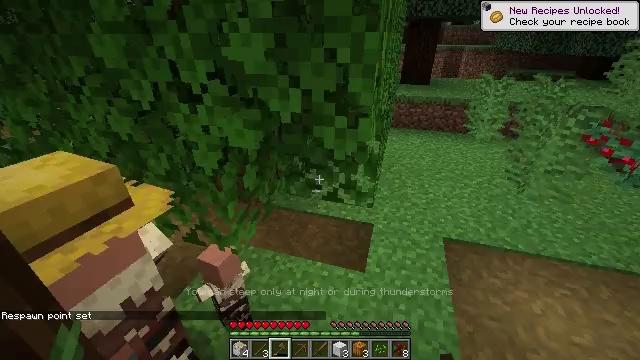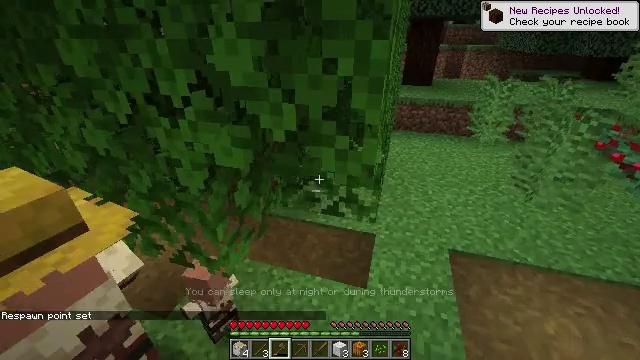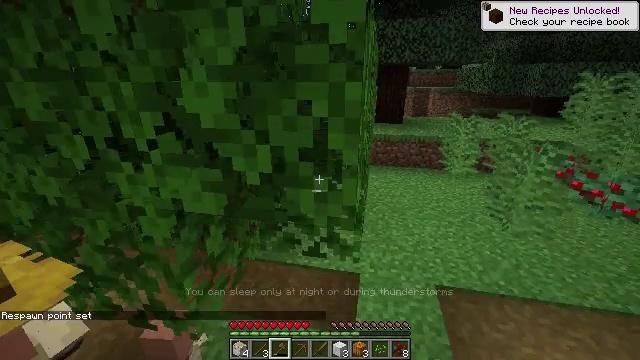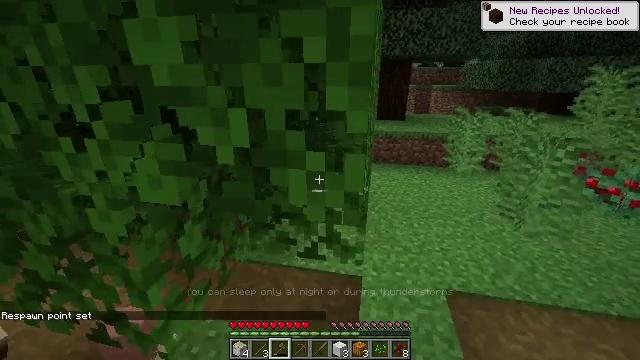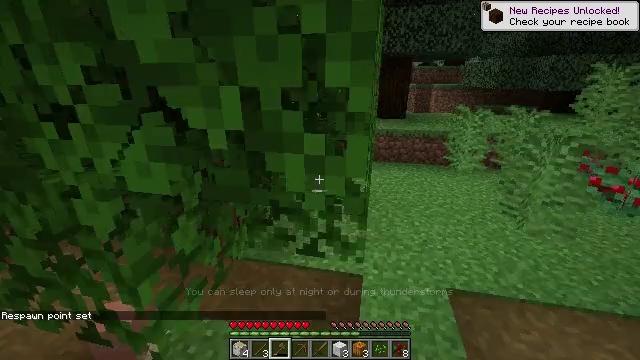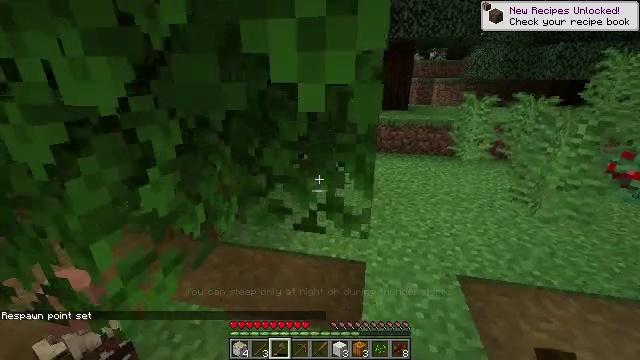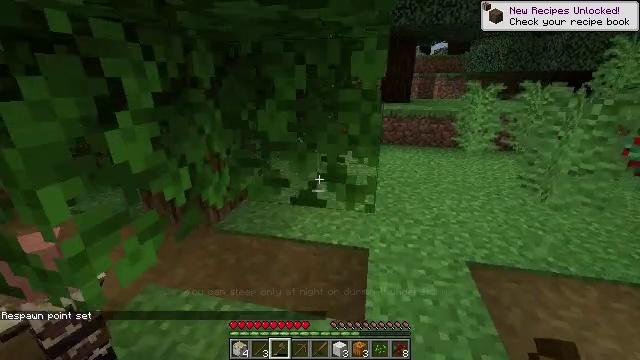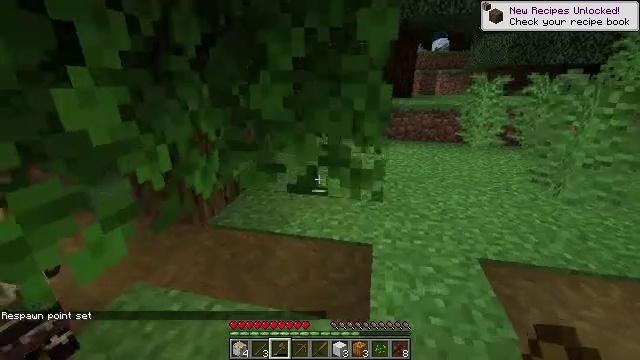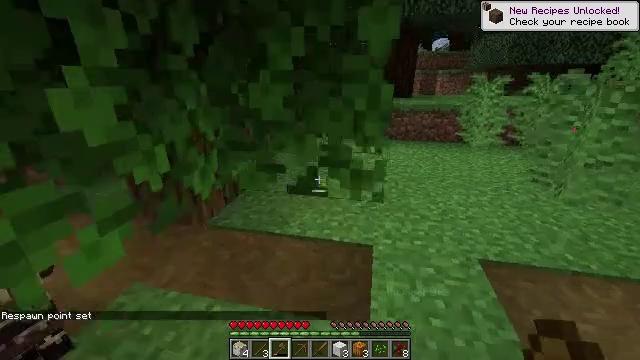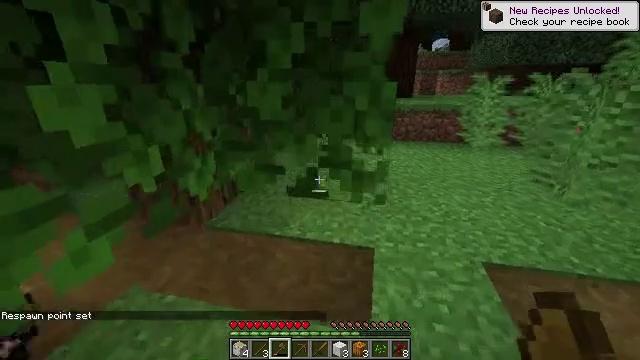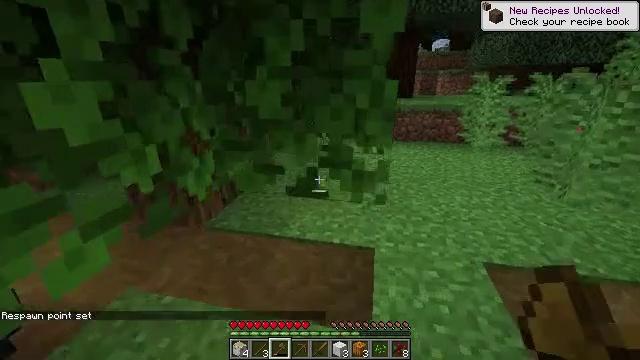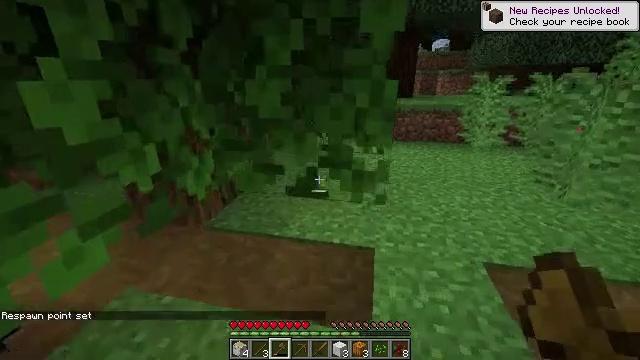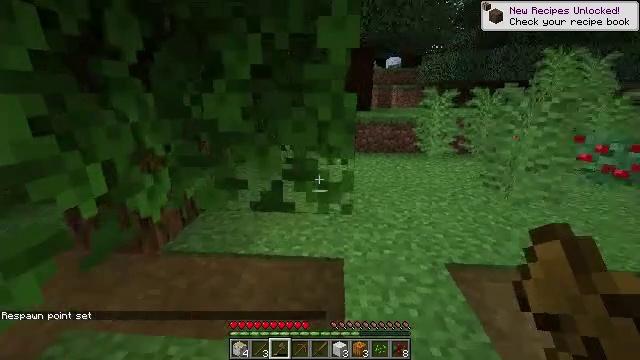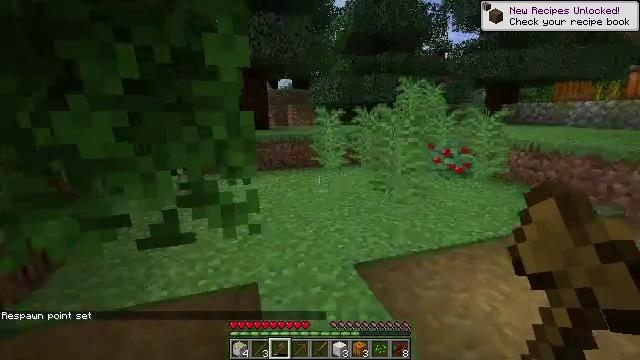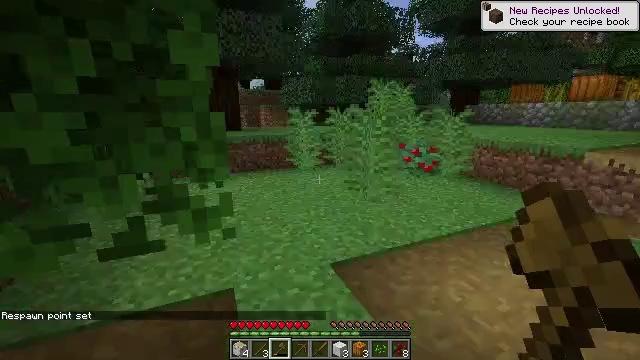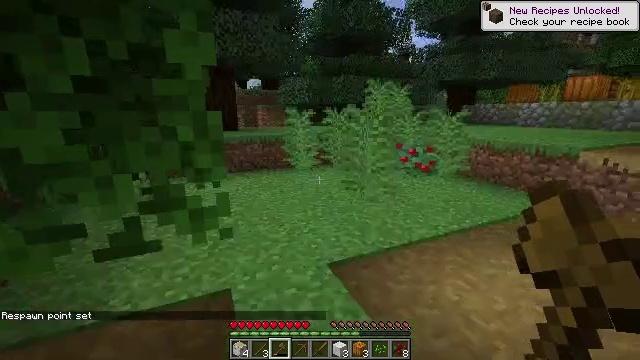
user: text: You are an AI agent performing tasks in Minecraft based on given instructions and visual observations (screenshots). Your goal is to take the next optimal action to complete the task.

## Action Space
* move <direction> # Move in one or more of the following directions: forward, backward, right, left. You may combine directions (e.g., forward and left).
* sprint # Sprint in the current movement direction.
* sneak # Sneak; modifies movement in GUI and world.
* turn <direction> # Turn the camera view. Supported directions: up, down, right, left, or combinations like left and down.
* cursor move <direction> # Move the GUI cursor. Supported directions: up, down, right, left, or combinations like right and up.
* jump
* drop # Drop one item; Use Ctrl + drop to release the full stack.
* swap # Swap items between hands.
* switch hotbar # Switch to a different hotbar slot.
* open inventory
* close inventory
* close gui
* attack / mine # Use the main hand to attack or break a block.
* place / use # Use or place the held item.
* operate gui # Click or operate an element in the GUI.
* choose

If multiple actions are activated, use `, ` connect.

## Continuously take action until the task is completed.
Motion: motion action
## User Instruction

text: Attack the large fern to gather it.
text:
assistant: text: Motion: move forward
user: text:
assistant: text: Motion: move forward, turn right and up
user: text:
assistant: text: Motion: no_op
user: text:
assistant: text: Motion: no_op
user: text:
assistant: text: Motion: no_op
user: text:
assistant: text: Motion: no_op
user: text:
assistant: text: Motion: no_op
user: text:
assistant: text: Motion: no_op
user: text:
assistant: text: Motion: no_op
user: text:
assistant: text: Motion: no_op
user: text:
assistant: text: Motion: no_op
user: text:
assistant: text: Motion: turn right and up
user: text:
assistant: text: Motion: turn right and up
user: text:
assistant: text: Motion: turn right
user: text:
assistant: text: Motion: no_op
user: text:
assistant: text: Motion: move forward
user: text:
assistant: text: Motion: move forward
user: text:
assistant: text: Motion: move forward
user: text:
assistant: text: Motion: move forward
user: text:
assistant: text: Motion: move forward
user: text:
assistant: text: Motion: move forward
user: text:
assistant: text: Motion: move forward
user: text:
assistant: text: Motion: move forward
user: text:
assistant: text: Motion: move forward
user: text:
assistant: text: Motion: move forward
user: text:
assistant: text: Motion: move forward, turn left
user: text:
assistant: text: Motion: move forward, turn left
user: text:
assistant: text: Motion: move forward, turn left
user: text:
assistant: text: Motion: move forward
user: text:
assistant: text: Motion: move forward